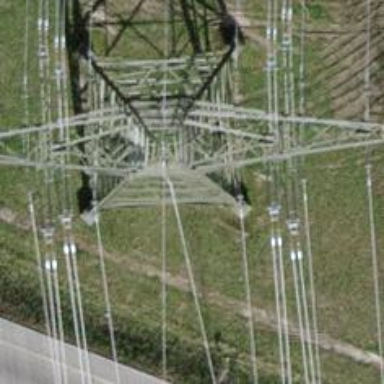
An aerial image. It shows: Towering power structure.